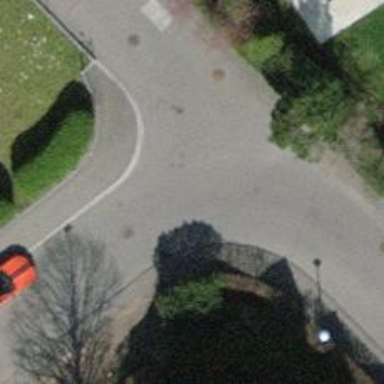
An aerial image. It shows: Residential road with asphalt surface. Both sides have sidewalks.